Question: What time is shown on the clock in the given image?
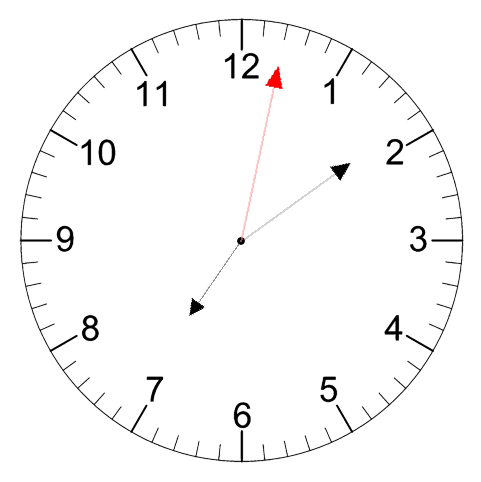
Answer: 07:09:02